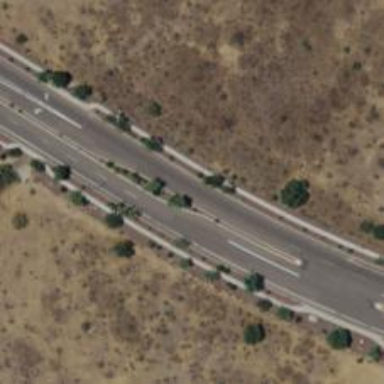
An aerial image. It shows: Tertiary road with asphalt surface.